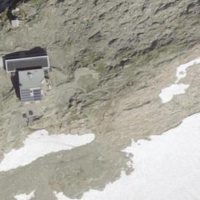
EUNIS habitat code: 48
Species observed at this site:
Saxifraga bryoides